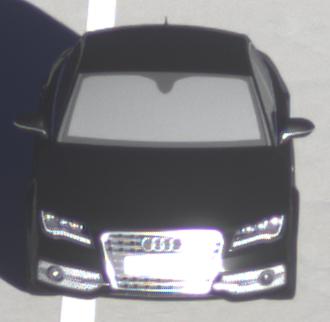
Make: Audi
Model: S7 Sportback cod
Detailed model: S7 (4G) Sportback
Model produced from: 2012/06
Model produced until: 2014/05
Doors: 5
Color: black
Road condition: dry road
Daytime: sunrise or sunset
Contrast: high contrast